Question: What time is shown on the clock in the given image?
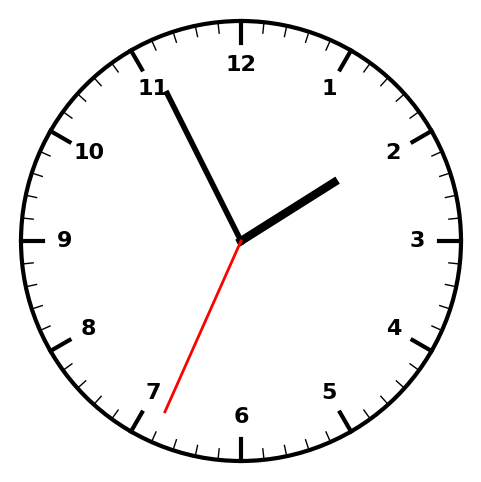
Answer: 01:55:34